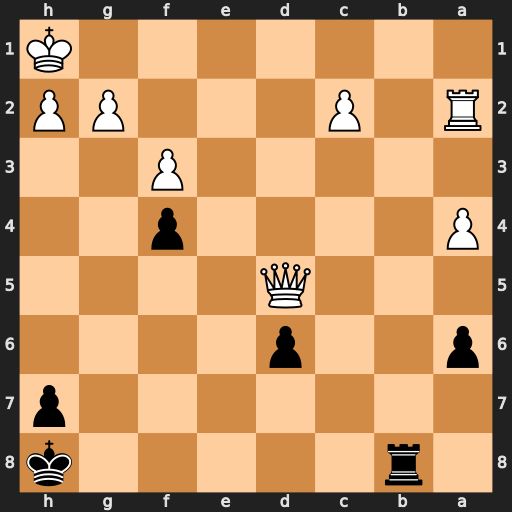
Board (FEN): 1r5k/7p/p2p4/3Q4/P4p2/5P2/R1P3PP/7K
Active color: b
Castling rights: -
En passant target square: -
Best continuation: Rb1+ Qd1 Rxd1#